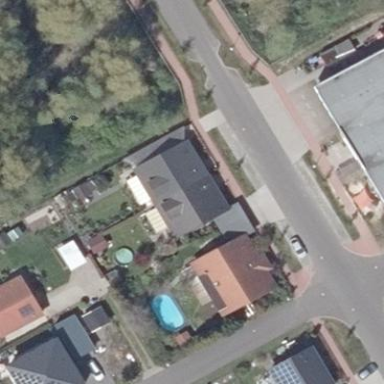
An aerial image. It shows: Detached building.